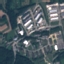
Land use / land cover class: Industrial